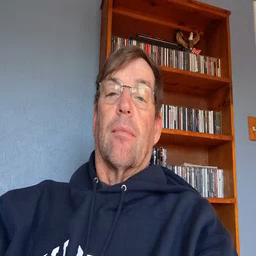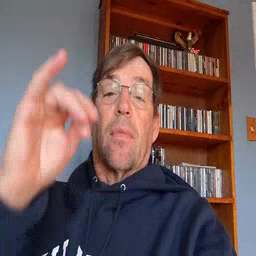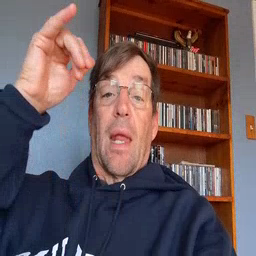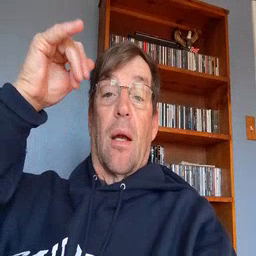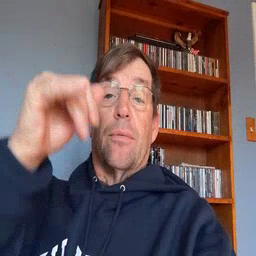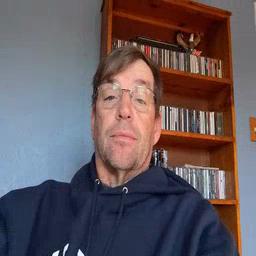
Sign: cow